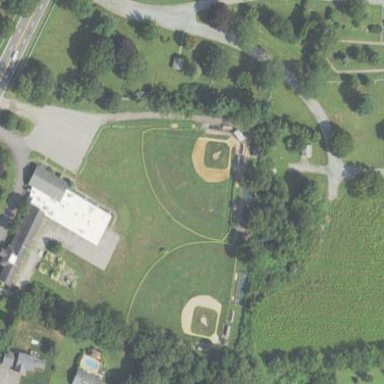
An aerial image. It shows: Baseball pitch for leisure and sports activities.